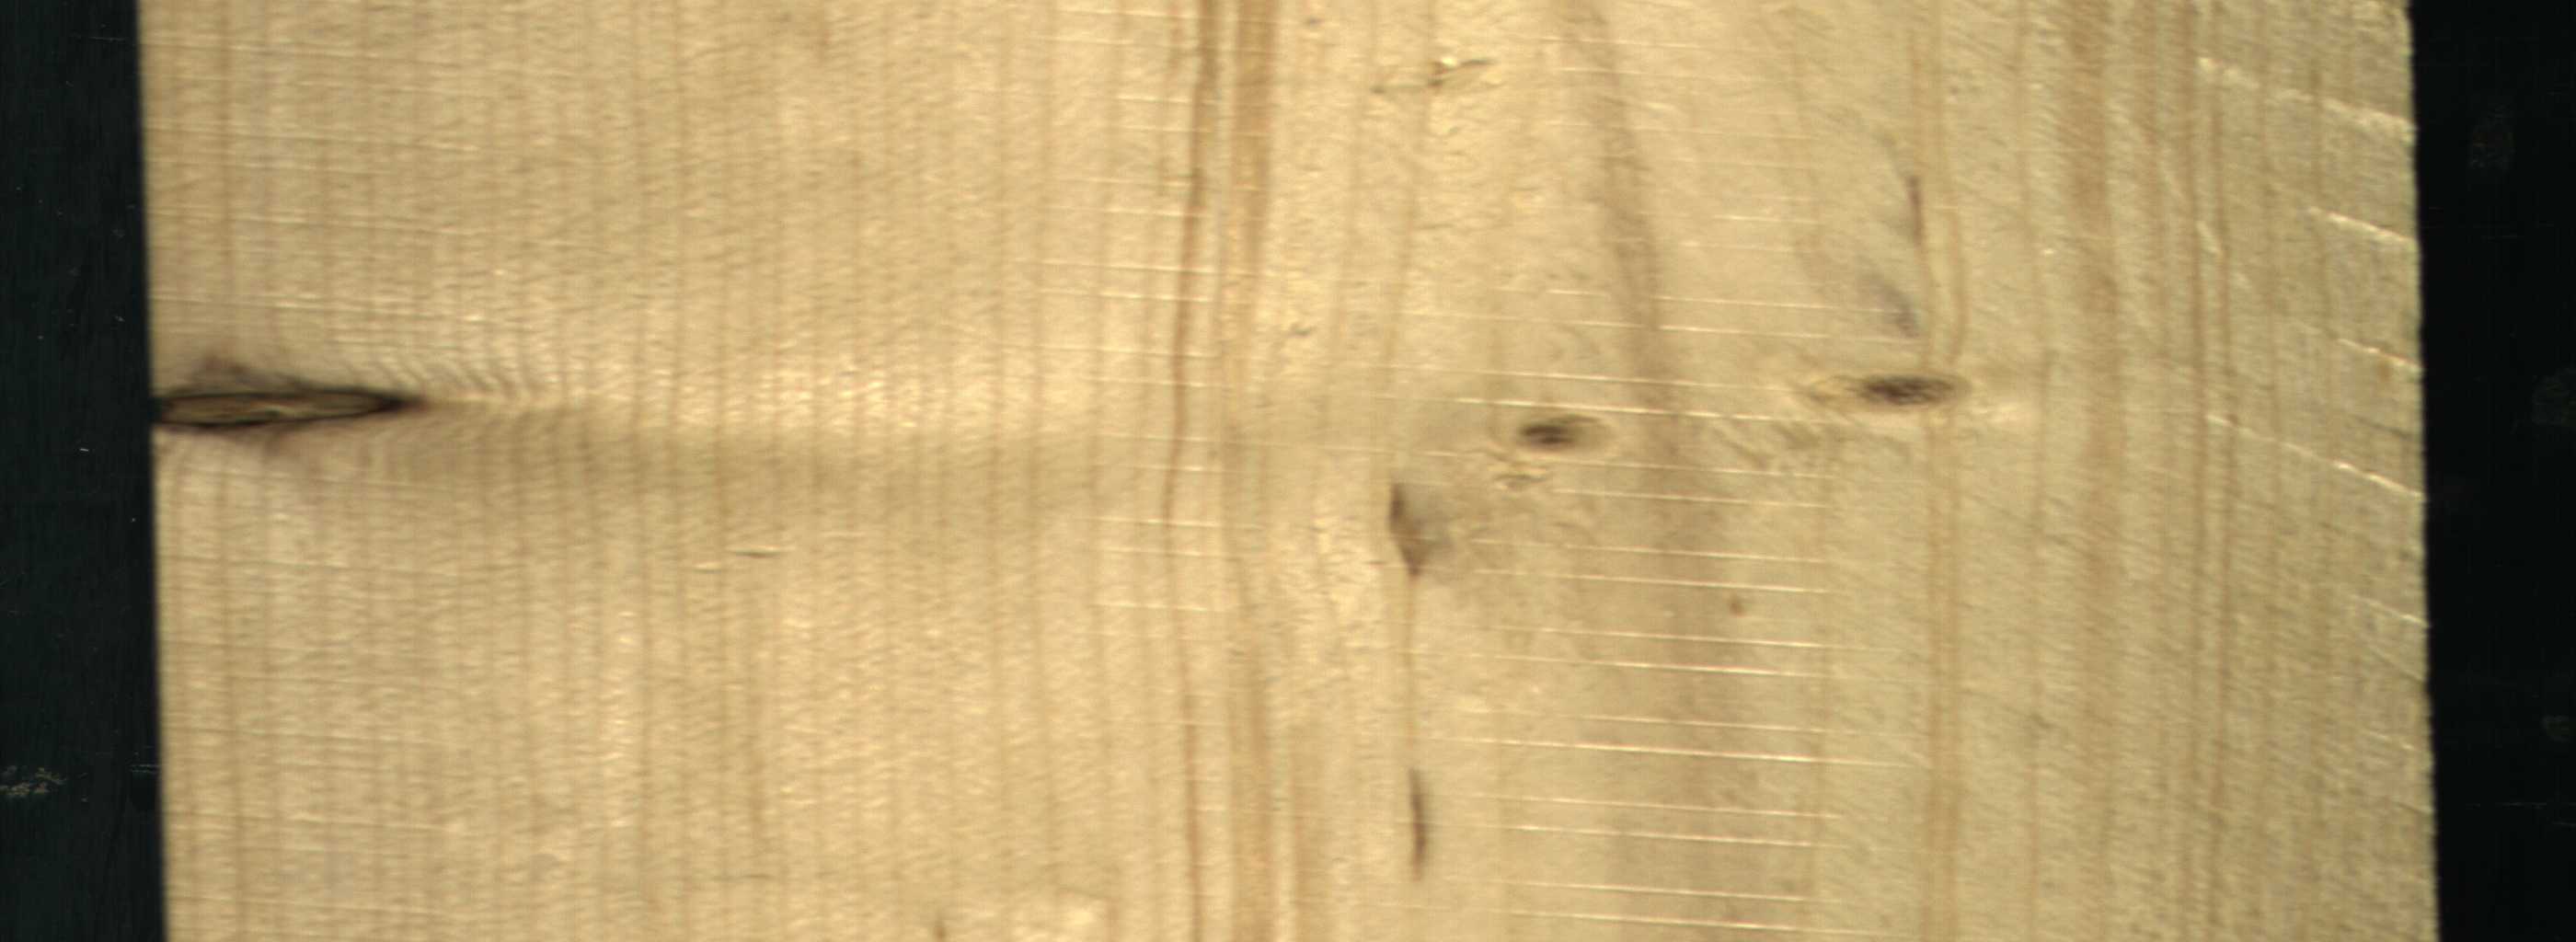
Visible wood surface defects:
Dead_Knot
Live_Knot
Live_Knot